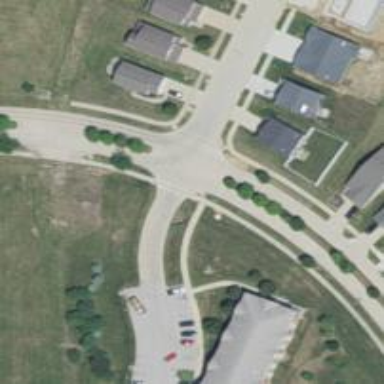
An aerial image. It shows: Residential road.